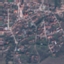
Land use / land cover: Residential